Question: I currently have this structure, where 'Collider' is an abstract class.

I want to create another abstract class 'LevelObj' which should have a 'Collider'. Any inherited classes of 'LevelObj', such as 'Wall', then has to further define which one of the colliders it needs. Then I wanted to create the object 'Level' which has a container of 'LevelObj'. This way I would have access to all functions of both 'Collider' and 'LevelObj' from 'Level'.
This method however is not possible, since 'LevelObj' cannot hold an abstract class. And even if it could, I would not be able to 'change' the object 'Collider' in any of his children for the inherited classes of 'LevelObj'.
Is there any way to achieve the same result?
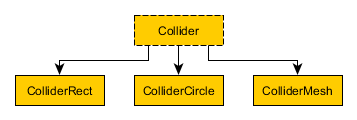
Answer: You cannot create an instance of an abstract class.
... but you can have a pointer or type to the abstract class, that at run time time gets to point to instances of the derived classes (that can be instantiated because they're not abstract)
So you have a choice of
- - -
All of them can point to an instance of any of the derived classes... and accessing it as an abstract class